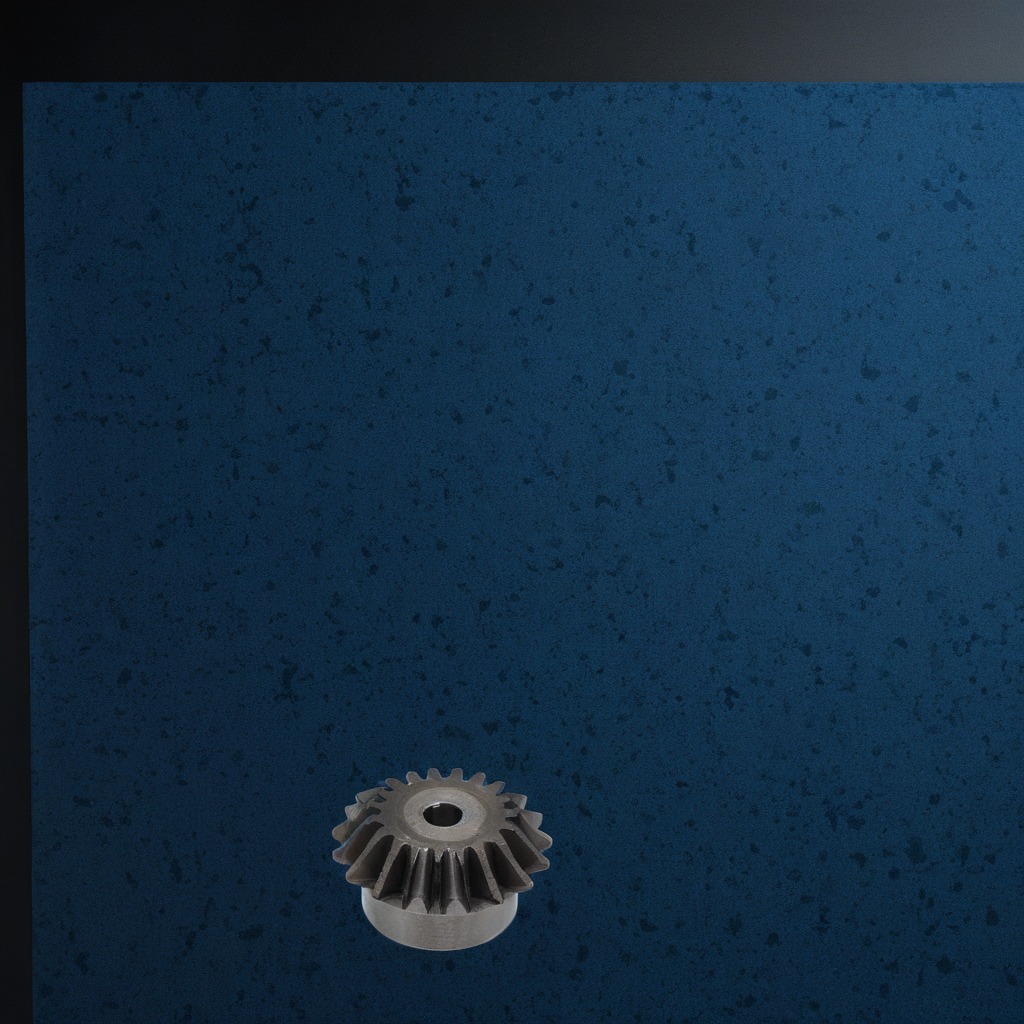
A steel gear with teeth is lying on a clean granite tabletop covered with a blue rubber mat inside a workshop at night dim ambient light soft shadows worn but beneath the mat